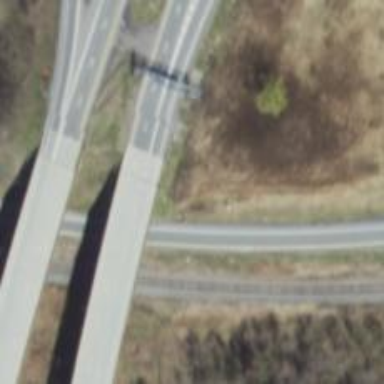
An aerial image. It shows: This image shows trunk highway that functions as expressway.